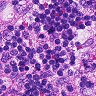
Metastatic tissue present: no